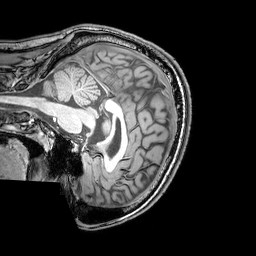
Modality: T1w
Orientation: sagittal
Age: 24
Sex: male
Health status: healthy
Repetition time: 0.081 s
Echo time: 0.037 s